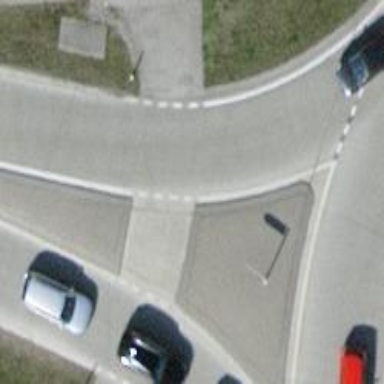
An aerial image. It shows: Unmarked crossing on the road.